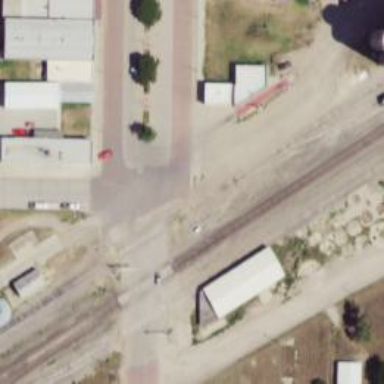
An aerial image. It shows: Railway siding with rails.